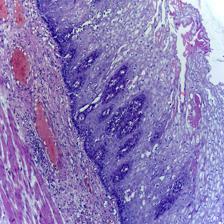
Diagnosis: Normal